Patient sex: M
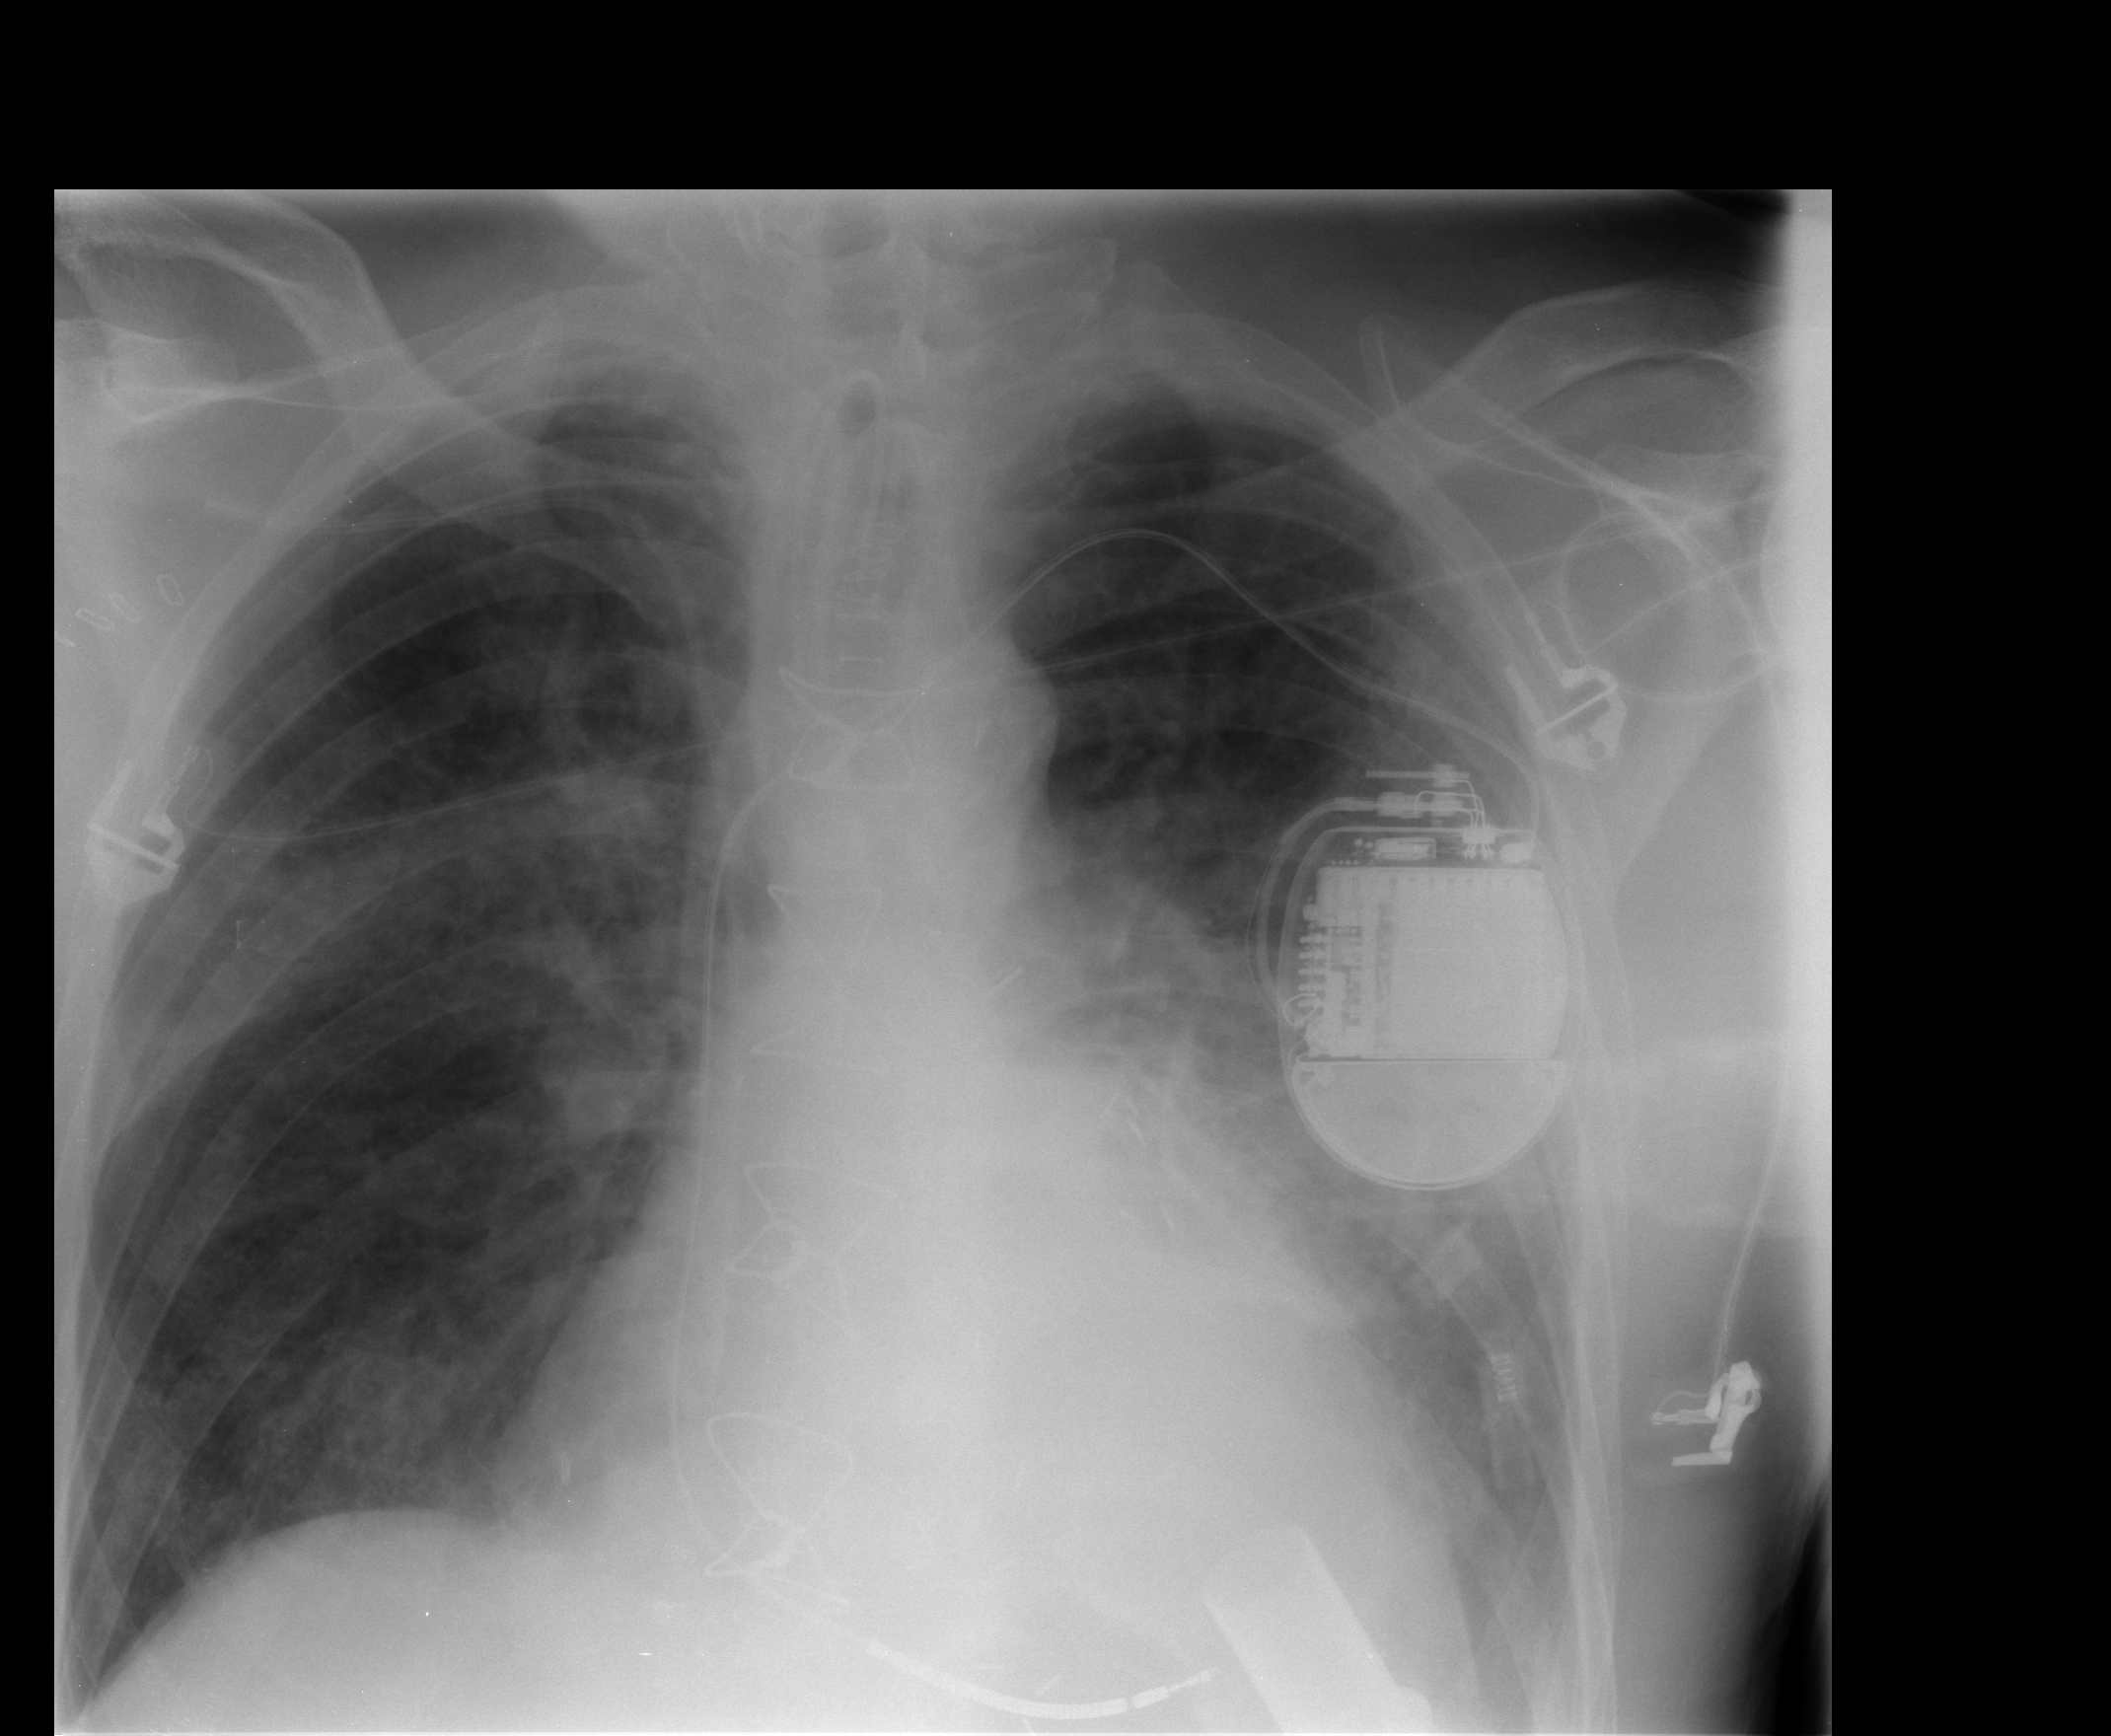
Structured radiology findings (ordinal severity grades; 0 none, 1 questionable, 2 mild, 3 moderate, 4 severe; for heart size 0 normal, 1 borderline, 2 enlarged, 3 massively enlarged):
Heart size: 2
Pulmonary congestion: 2
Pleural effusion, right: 0
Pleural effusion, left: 0
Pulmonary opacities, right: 2
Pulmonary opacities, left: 2
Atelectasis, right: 2
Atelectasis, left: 2